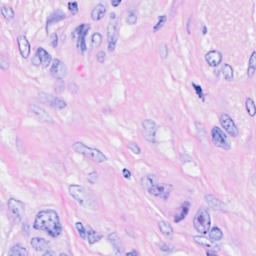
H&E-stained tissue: Breast